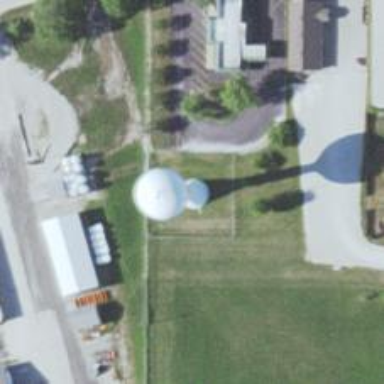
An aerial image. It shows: Water tower that is man-made.